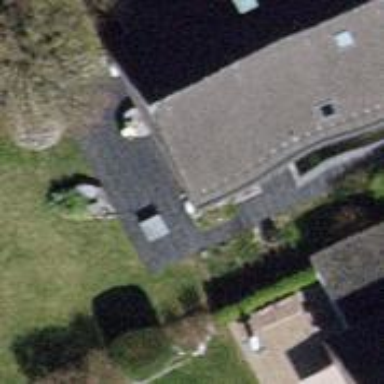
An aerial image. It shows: Building with tiled roof.